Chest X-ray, PA view. Patient: 77 years old, sex M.
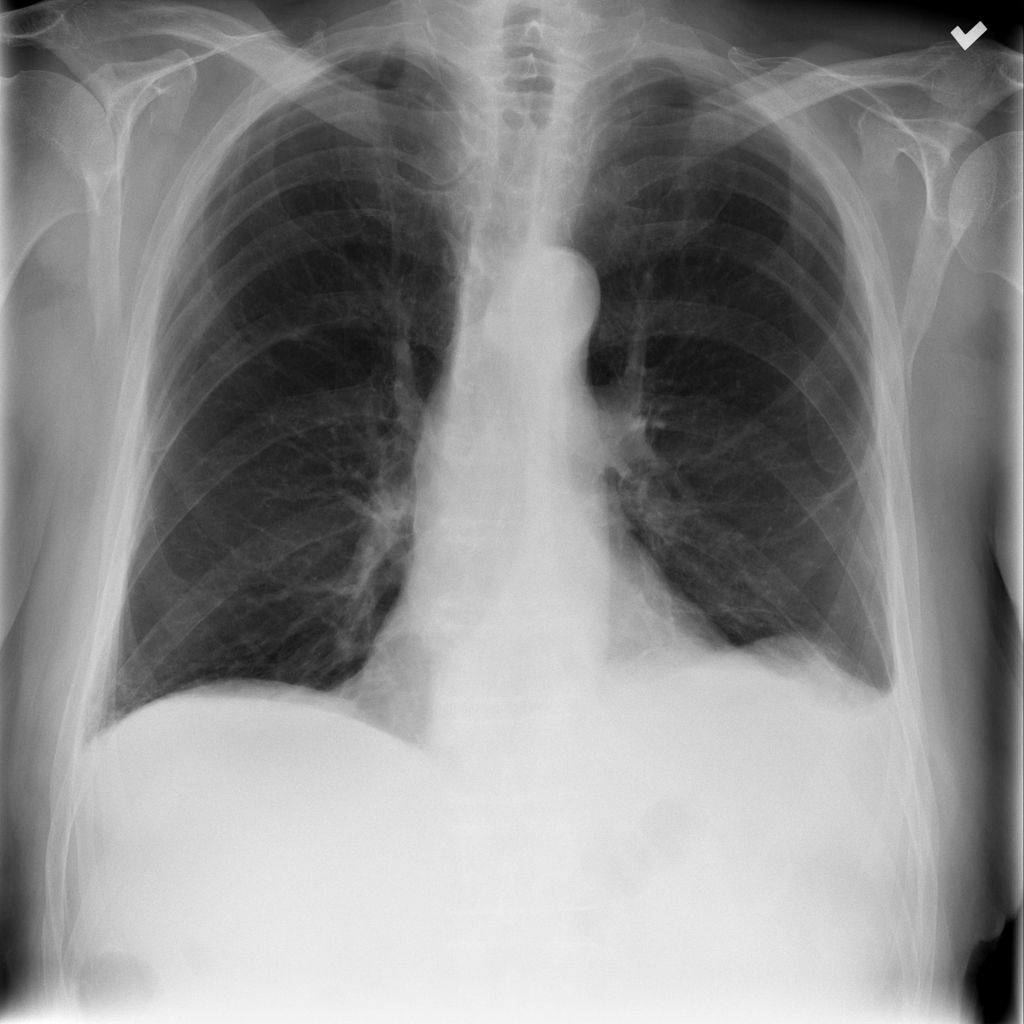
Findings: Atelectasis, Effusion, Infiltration